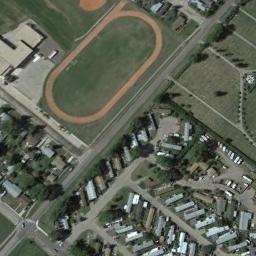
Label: ground_track_field